Field crop: maize
Growth stage: 1
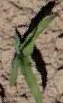
Species: maize